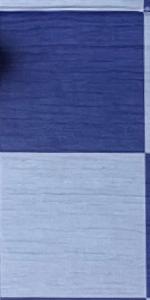
Label: Empty